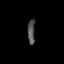
Tissue: prostate
Cell type: Epithelial cells
Senescence score: 0.3611
Nuclear area (px): 176
Mean DAPI intensity: 80.881